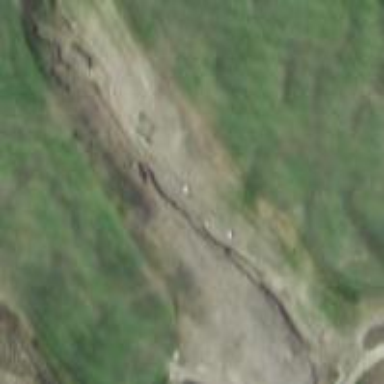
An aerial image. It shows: Rough area in golf course.